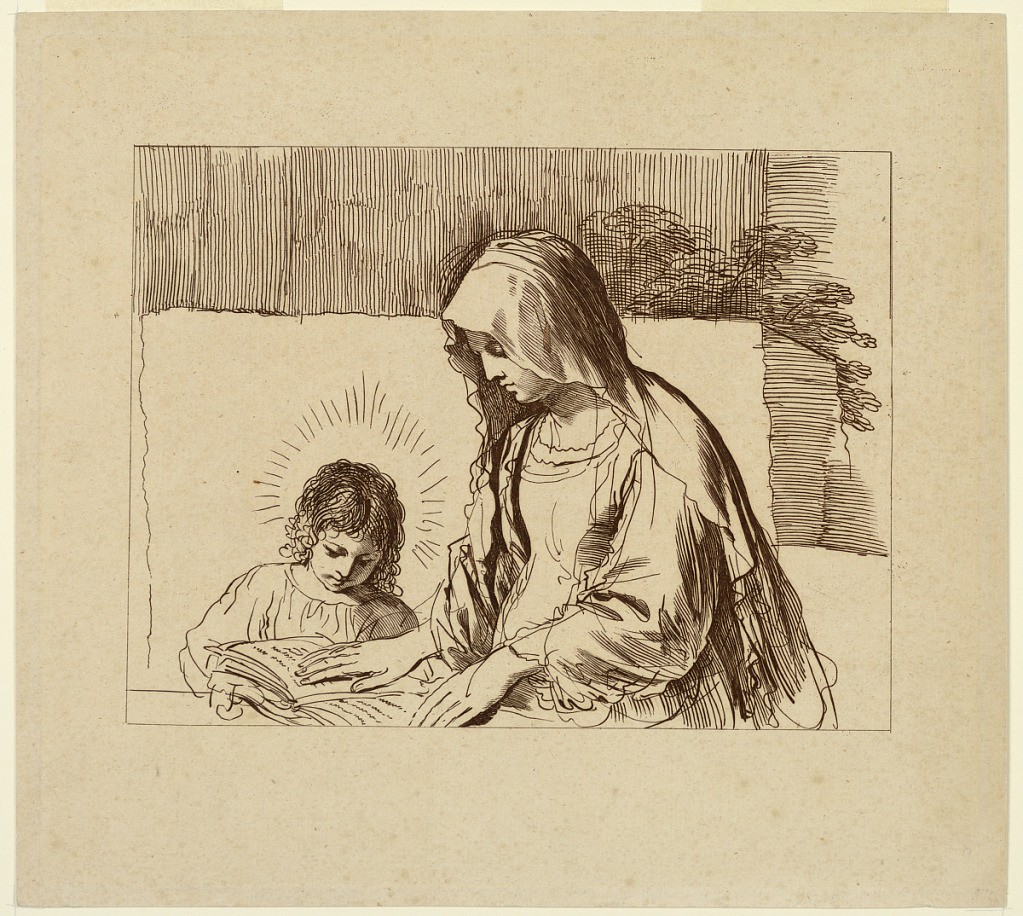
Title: The Virgin Teaching the Infant Jesus
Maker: Francesco Bartolozzi, Italian, active England, 1727–1815
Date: ca. 1760–1770
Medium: Engraving in brown ink on white paper
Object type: Print
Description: The Infant seated at a table, left, his Mother to the right. She holds a book open with both hands for Him to see. He is facing frontally, the Virgin in profile. Plants visible over a back wall.